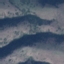
Land use / land cover class: HerbaceousVegetation